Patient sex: M
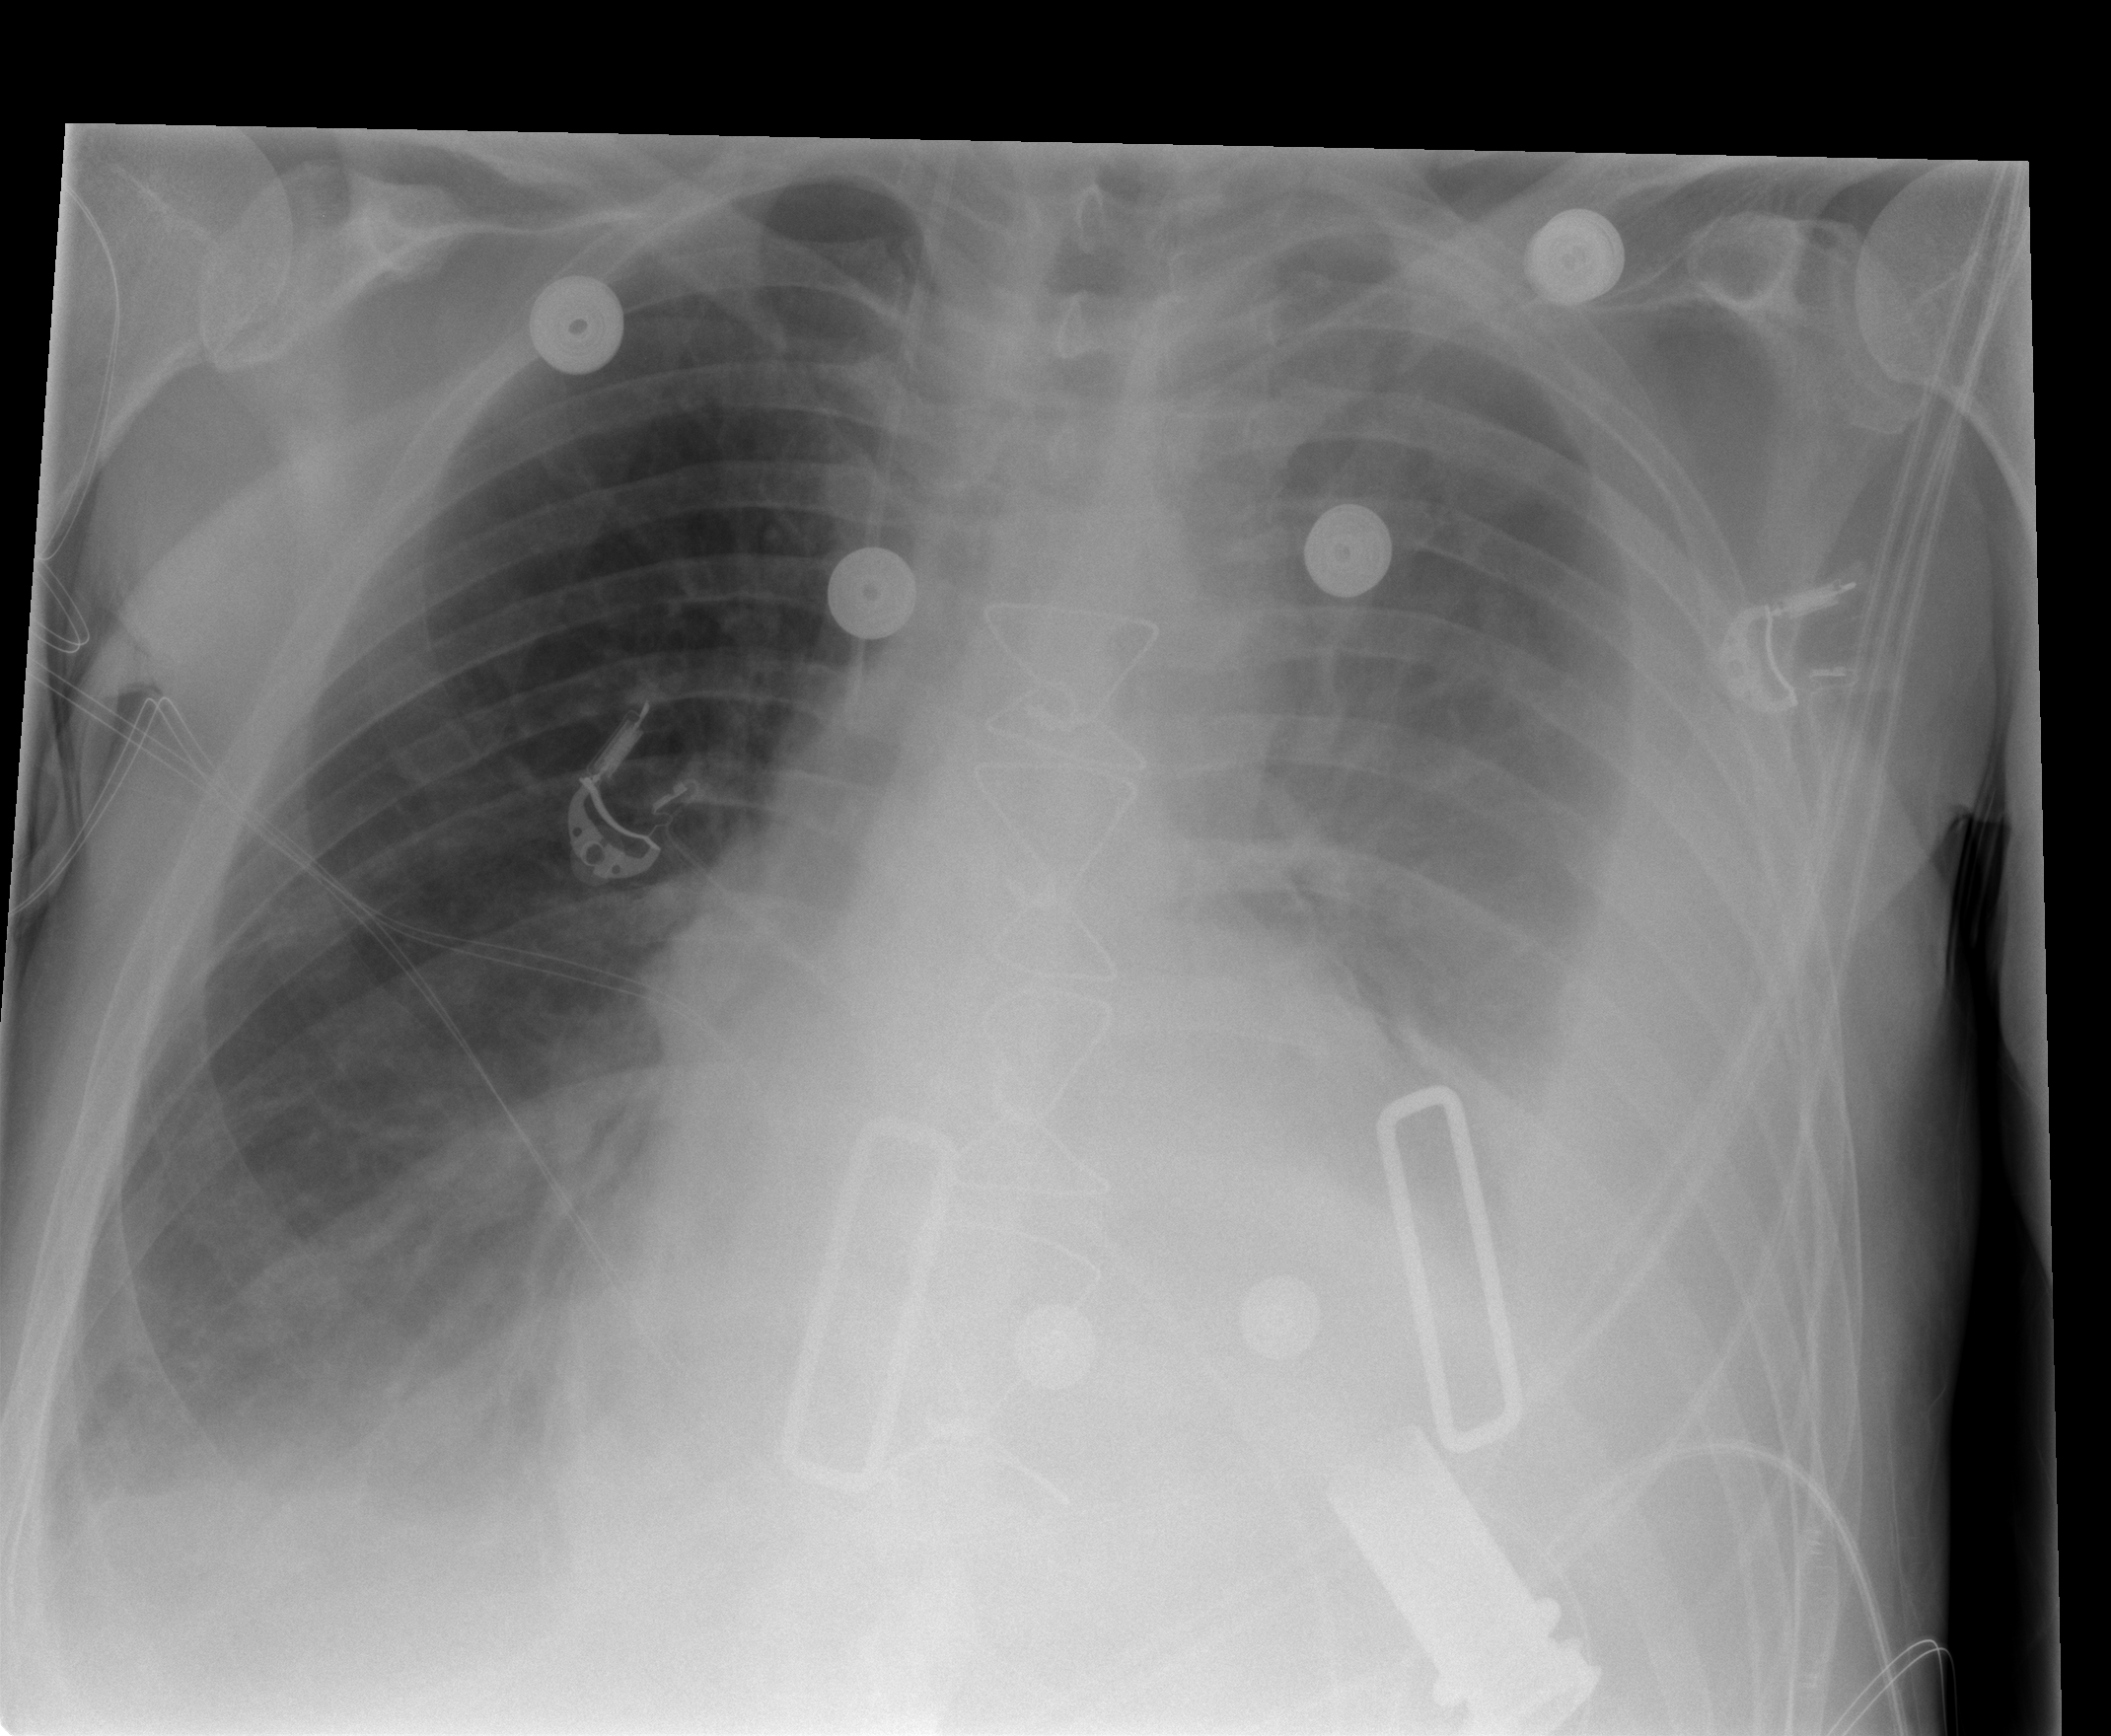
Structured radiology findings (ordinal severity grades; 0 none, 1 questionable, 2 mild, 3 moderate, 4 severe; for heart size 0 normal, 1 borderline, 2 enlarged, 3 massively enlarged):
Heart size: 2
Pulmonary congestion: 2
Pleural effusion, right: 2
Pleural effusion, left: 3
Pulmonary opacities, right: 0
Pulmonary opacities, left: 0
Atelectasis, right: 2
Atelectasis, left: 3